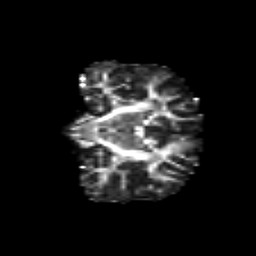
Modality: FA
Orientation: coronal
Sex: male
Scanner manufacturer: siemens
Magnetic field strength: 3 T
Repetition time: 5 s
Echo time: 0.071 s